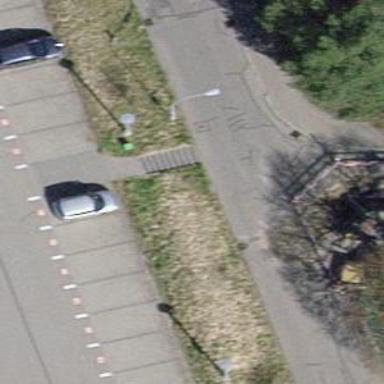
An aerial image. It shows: Set of steps on the road.